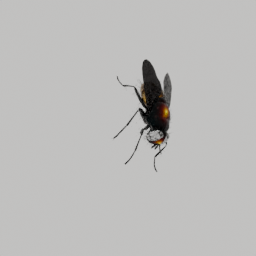
Label: animals